Question: Can someone help me in resolving this issue?
There are 100s of product categories on this website. As per requirement, I have to list most of them in the header as a dropdown menu. On the large pages, there is no issue as all of the menu items are visible. But on small pages e.g. <URL>, large submenu items are hidden behind the footer. Same can be seen in the screenshot:

I have already tried high z-index value (z-index: <PHONE>;) but still unable to fix this issue.
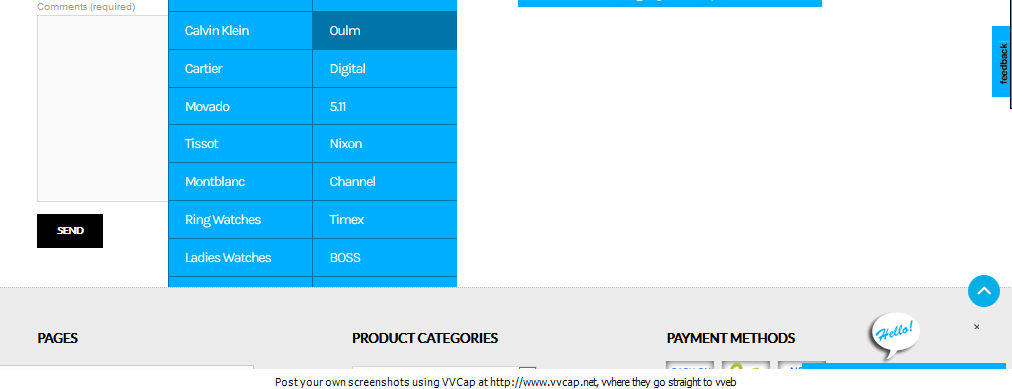
Answer: This can happen if the parent element has overflow:hidden property. Then z-index has no effect. Try removing overflow property from your parent element.